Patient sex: M
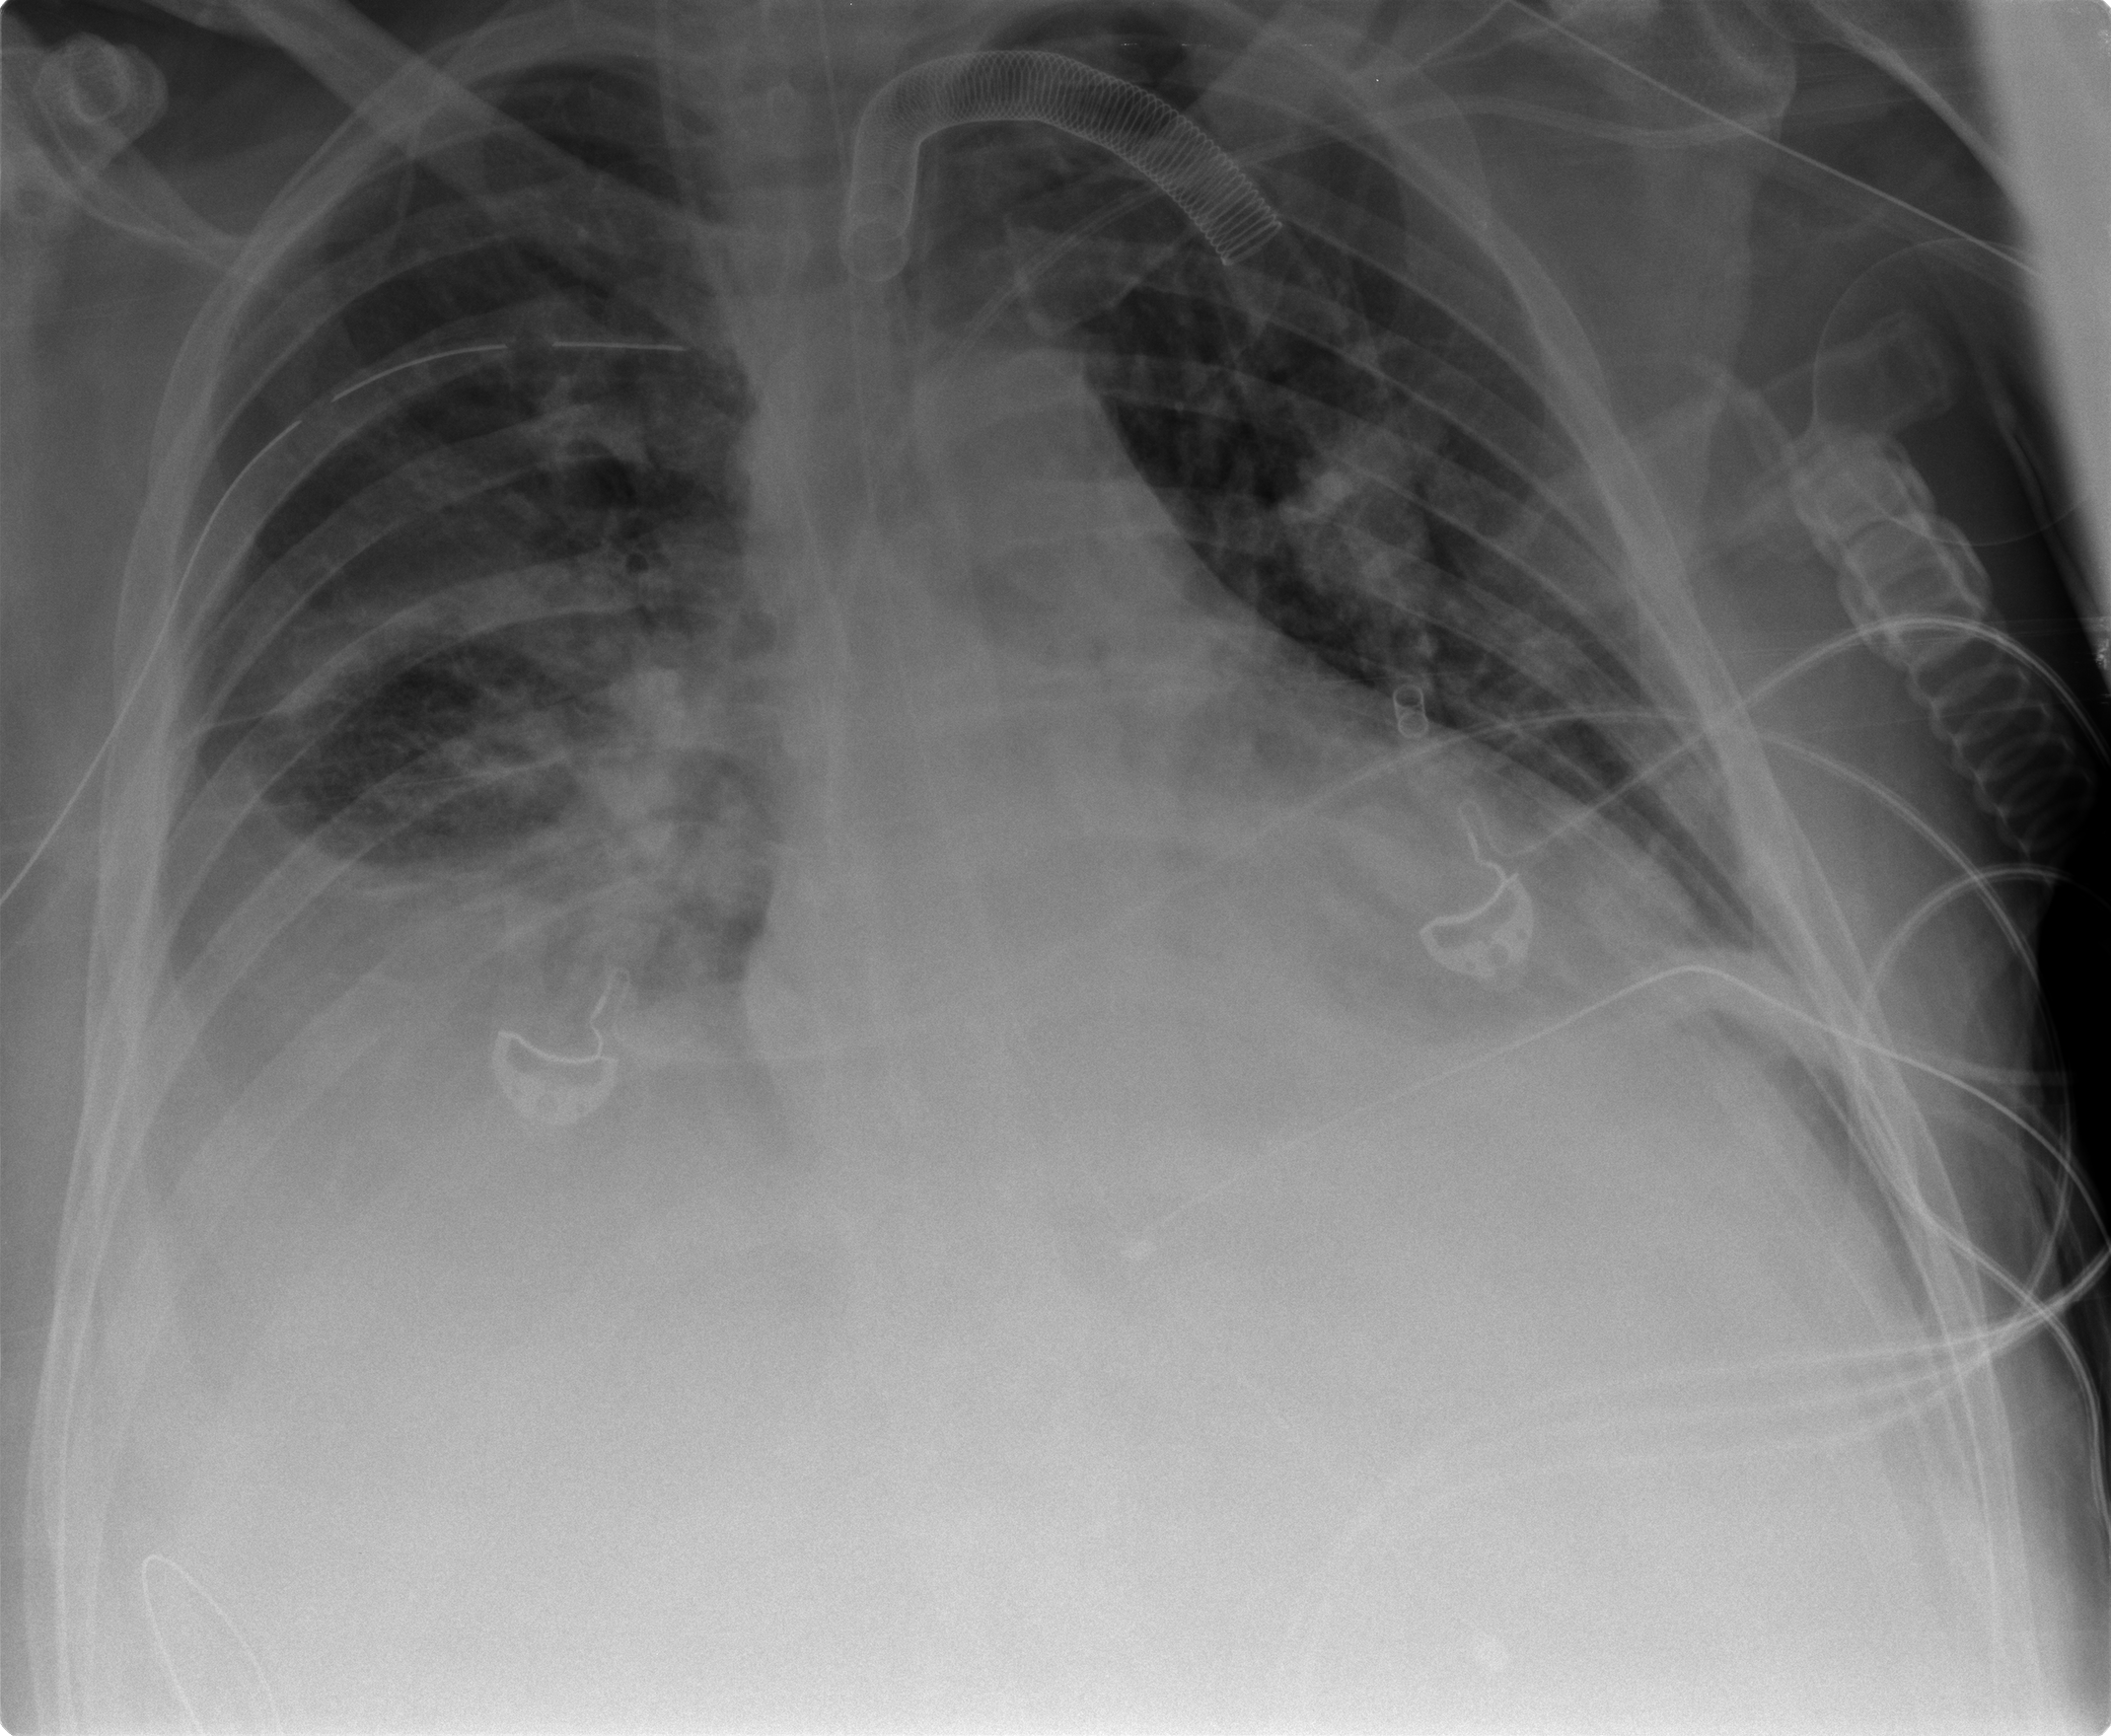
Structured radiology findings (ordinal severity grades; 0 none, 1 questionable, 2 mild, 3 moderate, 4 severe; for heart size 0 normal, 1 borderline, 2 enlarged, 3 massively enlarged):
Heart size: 2
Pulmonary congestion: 2
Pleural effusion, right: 2
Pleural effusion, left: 0
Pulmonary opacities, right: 3
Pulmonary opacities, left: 2
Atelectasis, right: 2
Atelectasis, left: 2